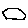
Label: hexagon